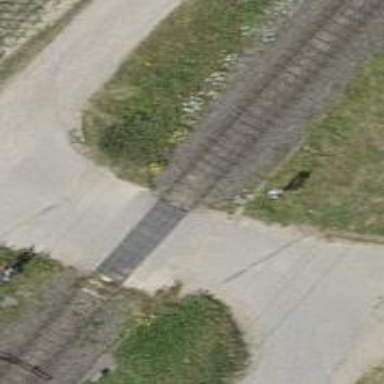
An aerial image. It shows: Level crossing with lights at the railway.